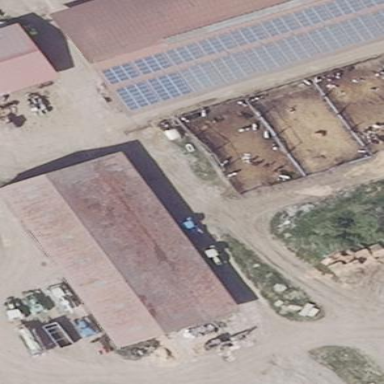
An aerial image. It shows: Flat-roofed farm auxiliary building.